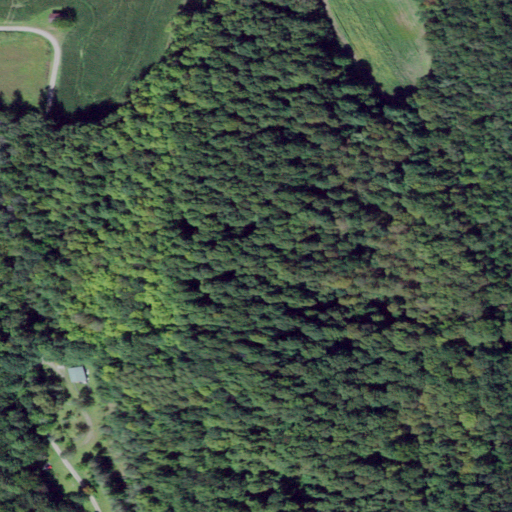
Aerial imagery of mountain in New York named Pond Hill containing deciduous forest, woody wetlands, cultivated crops, and open development